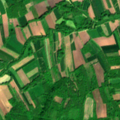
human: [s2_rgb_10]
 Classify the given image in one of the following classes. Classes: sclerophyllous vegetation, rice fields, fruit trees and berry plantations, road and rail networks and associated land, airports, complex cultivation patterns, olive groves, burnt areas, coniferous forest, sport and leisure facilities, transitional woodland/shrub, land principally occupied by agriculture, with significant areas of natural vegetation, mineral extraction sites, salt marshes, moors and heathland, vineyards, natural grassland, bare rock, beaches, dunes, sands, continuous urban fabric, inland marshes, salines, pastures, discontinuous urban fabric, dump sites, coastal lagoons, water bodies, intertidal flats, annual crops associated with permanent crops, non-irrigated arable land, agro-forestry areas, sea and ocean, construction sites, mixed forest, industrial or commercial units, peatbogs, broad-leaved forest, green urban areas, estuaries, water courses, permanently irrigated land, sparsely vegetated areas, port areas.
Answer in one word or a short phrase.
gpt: complex cultivation patterns, land principally occupied by agriculture, with significant areas of natural vegetation, broad-leaved forest, transitional woodland/shrub